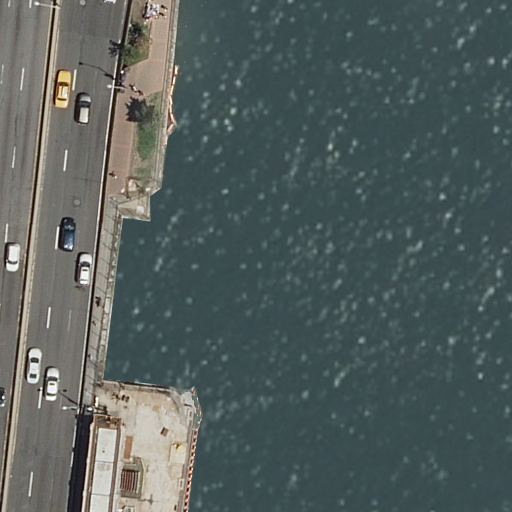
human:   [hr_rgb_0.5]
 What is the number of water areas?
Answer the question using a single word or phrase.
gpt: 1

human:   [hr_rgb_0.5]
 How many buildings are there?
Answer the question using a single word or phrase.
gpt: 1

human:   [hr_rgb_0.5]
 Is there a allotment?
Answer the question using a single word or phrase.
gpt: no

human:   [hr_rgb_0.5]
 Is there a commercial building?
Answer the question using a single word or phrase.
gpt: no

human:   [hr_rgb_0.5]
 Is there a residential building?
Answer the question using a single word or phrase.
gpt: yes

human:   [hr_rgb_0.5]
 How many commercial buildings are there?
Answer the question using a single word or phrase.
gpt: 0

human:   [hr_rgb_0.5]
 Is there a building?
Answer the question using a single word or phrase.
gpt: yes

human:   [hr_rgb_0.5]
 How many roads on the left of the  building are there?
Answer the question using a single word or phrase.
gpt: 2

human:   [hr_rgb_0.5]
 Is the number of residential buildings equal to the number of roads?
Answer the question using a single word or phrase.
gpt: no

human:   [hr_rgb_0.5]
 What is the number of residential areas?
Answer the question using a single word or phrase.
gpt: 0

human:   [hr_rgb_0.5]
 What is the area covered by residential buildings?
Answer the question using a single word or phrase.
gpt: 110m2

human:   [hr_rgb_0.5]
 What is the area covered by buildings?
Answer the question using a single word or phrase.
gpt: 110m2

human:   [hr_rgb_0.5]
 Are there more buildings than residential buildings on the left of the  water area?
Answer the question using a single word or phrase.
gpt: no

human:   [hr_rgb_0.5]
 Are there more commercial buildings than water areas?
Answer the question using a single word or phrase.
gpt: no

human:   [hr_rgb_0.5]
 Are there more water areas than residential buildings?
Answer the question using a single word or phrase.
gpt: no

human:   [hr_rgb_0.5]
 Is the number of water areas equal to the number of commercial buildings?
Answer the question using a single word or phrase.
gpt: no

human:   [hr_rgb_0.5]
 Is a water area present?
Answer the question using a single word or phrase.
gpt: yes

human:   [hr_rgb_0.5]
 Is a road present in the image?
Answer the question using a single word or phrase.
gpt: yes

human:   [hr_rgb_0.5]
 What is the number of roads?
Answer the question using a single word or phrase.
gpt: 3

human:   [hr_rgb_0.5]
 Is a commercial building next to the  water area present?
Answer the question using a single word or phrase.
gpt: no

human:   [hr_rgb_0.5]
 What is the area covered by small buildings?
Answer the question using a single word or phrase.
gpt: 0m2

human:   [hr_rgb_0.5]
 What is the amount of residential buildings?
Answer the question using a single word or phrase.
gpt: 1

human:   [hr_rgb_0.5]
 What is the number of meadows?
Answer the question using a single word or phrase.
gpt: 0

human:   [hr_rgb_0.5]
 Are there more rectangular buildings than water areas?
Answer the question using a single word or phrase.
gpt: no

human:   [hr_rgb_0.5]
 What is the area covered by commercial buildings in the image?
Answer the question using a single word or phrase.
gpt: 0m2

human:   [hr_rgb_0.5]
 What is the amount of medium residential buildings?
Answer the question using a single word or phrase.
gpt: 1

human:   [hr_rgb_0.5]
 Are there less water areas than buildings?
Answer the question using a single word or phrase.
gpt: no

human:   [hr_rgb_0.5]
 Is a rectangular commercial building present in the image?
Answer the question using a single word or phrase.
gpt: no

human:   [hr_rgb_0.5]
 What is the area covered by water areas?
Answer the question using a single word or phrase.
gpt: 7517m2

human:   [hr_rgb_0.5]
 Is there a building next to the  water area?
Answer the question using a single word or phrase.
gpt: yes

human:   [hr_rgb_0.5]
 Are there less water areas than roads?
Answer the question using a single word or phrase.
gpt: yes

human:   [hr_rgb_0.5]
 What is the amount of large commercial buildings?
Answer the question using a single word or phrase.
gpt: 0

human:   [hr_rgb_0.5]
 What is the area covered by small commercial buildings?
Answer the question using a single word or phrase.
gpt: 0m2

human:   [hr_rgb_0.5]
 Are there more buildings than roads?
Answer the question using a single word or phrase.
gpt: no

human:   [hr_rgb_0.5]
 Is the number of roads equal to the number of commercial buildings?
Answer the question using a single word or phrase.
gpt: no

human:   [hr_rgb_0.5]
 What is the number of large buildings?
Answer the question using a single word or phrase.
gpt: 0

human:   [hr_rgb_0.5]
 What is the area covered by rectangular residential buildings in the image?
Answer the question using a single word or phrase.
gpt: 110m2

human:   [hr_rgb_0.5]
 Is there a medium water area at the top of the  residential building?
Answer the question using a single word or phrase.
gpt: no

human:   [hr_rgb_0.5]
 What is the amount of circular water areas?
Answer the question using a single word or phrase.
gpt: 0

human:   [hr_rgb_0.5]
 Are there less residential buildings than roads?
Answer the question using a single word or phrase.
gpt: yes

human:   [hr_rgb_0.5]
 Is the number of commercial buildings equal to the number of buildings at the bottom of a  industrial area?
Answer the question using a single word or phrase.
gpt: yes

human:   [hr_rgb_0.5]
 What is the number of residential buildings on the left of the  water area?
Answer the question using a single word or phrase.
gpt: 1

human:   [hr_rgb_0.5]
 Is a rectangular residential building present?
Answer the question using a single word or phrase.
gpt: yes

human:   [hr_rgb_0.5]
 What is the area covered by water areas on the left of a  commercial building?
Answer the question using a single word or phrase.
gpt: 0m2

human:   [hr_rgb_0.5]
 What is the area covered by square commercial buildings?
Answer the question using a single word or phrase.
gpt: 0m2

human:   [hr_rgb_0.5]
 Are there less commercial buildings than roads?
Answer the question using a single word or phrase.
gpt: yes

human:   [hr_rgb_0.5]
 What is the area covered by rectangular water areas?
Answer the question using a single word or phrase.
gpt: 0m2

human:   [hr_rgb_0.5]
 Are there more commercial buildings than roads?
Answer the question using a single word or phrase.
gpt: no

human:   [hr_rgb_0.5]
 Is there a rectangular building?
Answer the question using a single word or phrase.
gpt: yes

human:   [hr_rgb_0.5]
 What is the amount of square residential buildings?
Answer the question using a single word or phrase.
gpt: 0

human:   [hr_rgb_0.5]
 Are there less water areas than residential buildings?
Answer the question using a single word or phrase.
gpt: no

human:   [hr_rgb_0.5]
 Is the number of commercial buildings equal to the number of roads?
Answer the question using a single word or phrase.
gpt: no

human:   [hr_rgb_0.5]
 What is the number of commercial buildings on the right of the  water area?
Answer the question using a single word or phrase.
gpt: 0

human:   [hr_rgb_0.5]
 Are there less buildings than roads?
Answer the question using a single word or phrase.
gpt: yes

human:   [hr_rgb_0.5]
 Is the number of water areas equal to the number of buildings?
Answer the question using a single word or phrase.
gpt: yes

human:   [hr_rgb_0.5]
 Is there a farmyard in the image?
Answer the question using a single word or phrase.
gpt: no

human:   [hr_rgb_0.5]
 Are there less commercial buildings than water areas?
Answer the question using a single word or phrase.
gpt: yes

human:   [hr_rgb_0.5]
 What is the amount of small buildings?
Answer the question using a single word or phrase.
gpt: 0

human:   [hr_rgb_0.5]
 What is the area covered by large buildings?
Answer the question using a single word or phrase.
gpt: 0m2

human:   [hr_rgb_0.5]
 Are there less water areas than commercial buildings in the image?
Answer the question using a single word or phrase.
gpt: no

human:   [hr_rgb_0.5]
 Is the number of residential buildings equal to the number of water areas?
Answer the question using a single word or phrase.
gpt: yes

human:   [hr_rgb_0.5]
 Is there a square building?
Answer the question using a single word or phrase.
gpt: no

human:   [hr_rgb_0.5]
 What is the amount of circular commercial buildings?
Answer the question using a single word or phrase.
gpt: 0

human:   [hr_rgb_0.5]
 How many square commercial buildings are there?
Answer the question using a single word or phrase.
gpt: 0